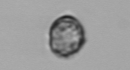
Label: Dinophyceae